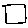
Label: square